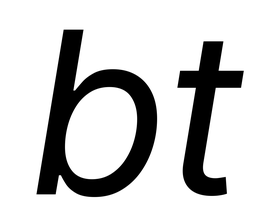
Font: Inter-Italic_Italic